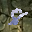
Label: 8